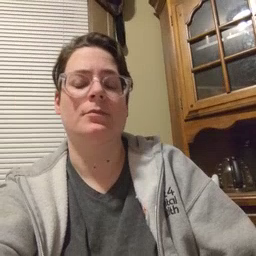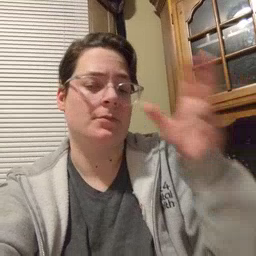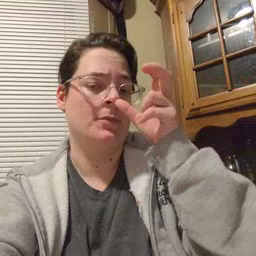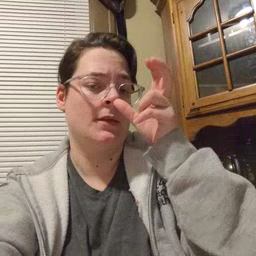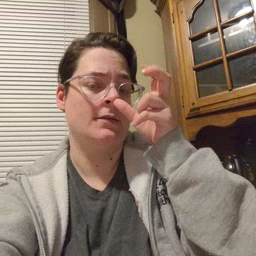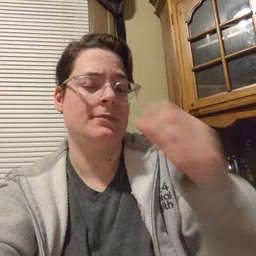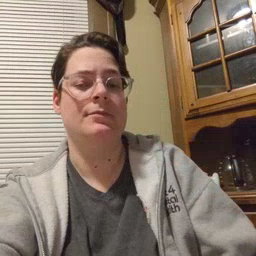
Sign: bug